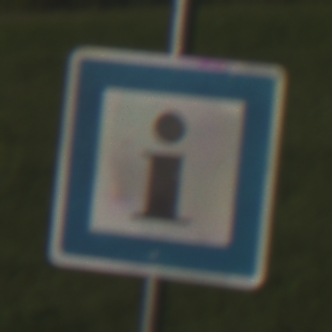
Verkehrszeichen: Informationsstelle
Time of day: MorningAfternoon
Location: Outdoor (Nature)
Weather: PartlyCloudy
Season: NotSpecified
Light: Natural